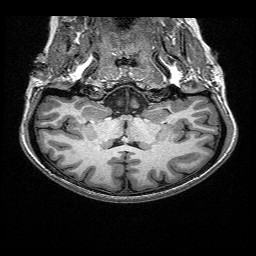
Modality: T1w
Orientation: sagittal
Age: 27
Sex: female
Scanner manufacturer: siemens
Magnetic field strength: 3 T
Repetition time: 2.4 s
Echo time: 0.03 s